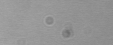
Label: camera_spot